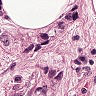
Metastatic tissue present: yes